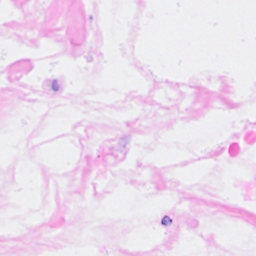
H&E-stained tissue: Breast